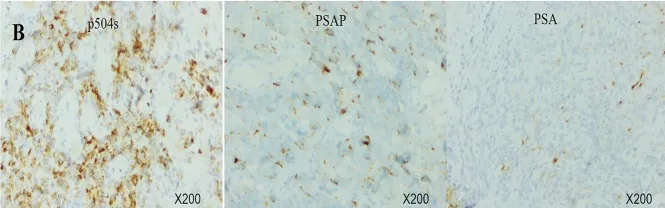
(B) Immunohistochemistry of transurethral resection specimens showed very strong expression of P504S, middle expression of PSAP, and focal positivity for PSA.
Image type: pathology (immunostaining)